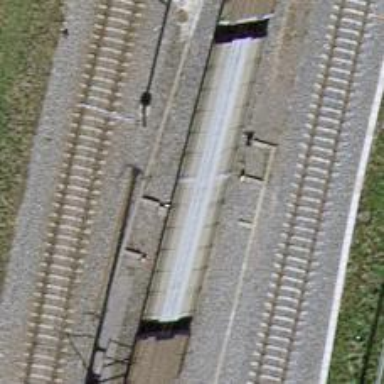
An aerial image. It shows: Railway switch.